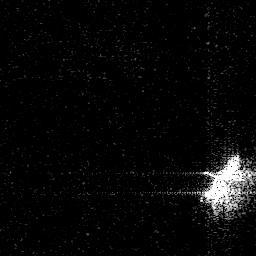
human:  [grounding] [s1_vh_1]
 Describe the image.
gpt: In the satellite image, there is  <ref>1 medium ship </ref> <box>[[78, 63, 93, 79, 0]]</box> located at bottom right.